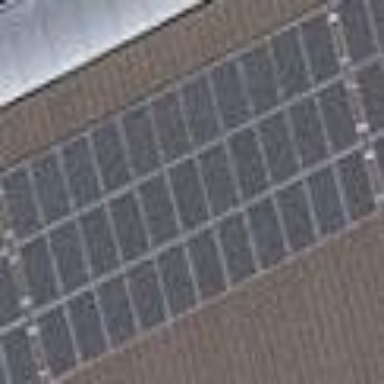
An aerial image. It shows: Solar power generator.